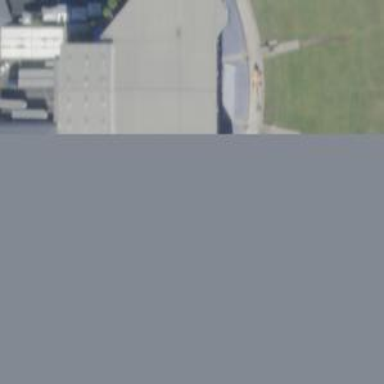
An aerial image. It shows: There is theatre building.